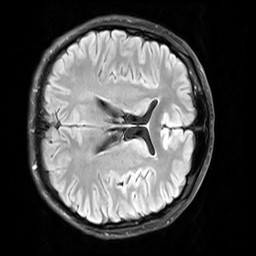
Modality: FLAIR
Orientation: axial
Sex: male
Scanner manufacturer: siemens
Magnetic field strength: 3 T
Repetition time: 10 s
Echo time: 0.09 s